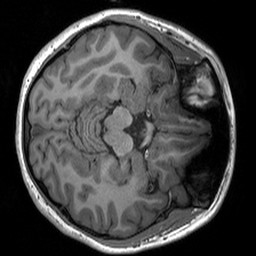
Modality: T1w
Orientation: axial
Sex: female
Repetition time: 1.95 s
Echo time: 0.026 s